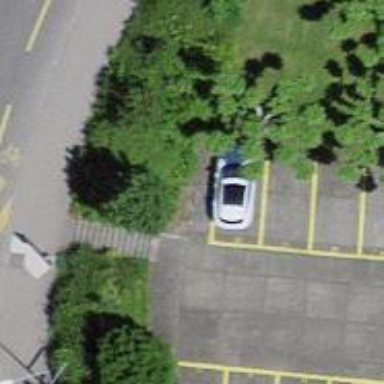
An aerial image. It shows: Set of steps on the road.